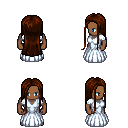
a pixel art fantasy rpg character, male body template, human, dark skin, underdress, white pants, brown extra-long hairstyle, four views (front, back, left, right), 2x2 character sprite sheet, small pixel art, hard edges, no anti-aliasing